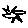
Label: star